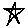
Label: star